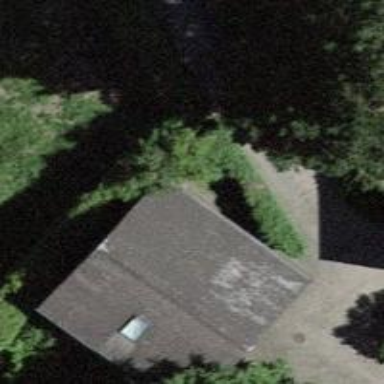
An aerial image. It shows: Garage building.